Question: So I'm fairly new to Android dev, and I've run into an oddity with using ImageViews. Any pointers or suggestions would be very much welcomed!
I'm setting the bitmaps for my ImageViews dynamically, which is sorta working. Except for that they only sometimes display the image, the rest of the time I get a full color fill with the approximate image color as seen below.

I think they are being scaled properly using this code I got from Android forums, so I don't think I'm running into memory issues....
'''
public static Bitmap decodeSampledBitmapFromStream(InputStream inputStream, int reqWidth, int reqHeight) {
// First decode with inJustDecodeBounds=true to check dimensions
final BitmapFactory.Options options = new BitmapFactory.Options();
options.inJustDecodeBounds = true;
BitmapFactory.decodeStream(inputStream,null,options);
// Calculate inSampleSize
options.inSampleSize = calculateInSampleSize(options, reqWidth, reqHeight);
// Decode bitmap with inSampleSize set
options.inJustDecodeBounds = false;
return BitmapFactory.decodeStream(inputStream,null,options);
}
'''
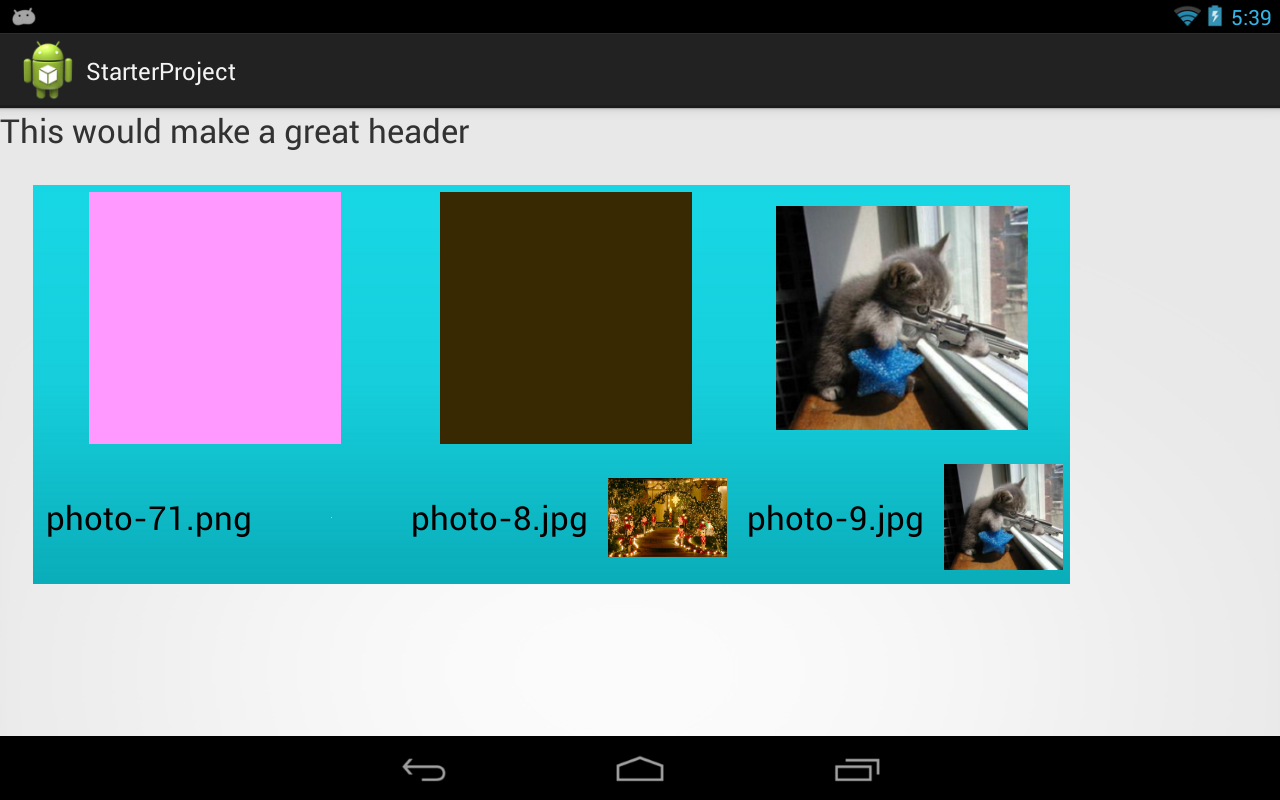
Answer: After many hours of working over the issue, I finally figured out that since I was using an AsyncTask to facilitate the loading of these bitmaps, they were occasionally faster than the main UI thread. This screwed me up when I called 'myImageView.getHeight()' & width().
So here's the solution that I came up with in the hope that it might help someone else along the way:
'''
public class DecodeTask extends AsyncTask<String, Void, Bitmap> {
public ImageView currentImage;
private static AssetManager mManager;
public DecodeTask(ImageView iv, AssetManager inputManager) {
currentImage = iv;
mManager = inputManager;
}
protected Bitmap doInBackground(String... params) {
int bottomOut = 1000;
while(currentImage.getMeasuredWidth() == 0 && currentImage.getMeasuredHeight() == 0 && (--bottomOut) > 0)
{
try {
Thread.sleep(10);
} catch (InterruptedException e1) {
e1.printStackTrace();
}
}
InputStream iStream = null;
Bitmap bitmap = null;
try {
iStream = mManager.open("photos" + File.separator + params[0]);
bitmap = ImageUtils.decodeSampledBitmapFromStream(iStream, currentImage.getMeasuredWidth(), currentImage.getMeasuredHeight());
iStream.close();
} catch (IOException e) {
e.printStackTrace();
}
return bitmap;
}
@Override
protected void onPostExecute(Bitmap result) {
if(currentImage != null) {
currentImage.setImageBitmap(result);
currentImage.invalidate();
}
}
}
'''